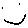
Label: smiley face